Question: I would like a div to look like this:

but would only like to use CSS, how would I go about creating a shape like this?
Do I create custom border for the top and bottom?
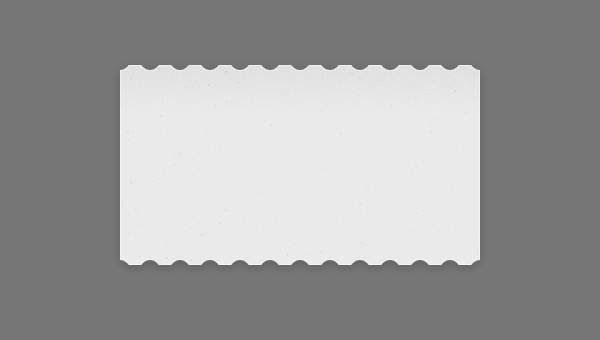
Answer: You can look at the code here, it does exactly what you want: <URL>
The code from the website:
'''
<!-- Lets create a CSS3 stamp -->
<div class="stamp">
<!-- the image -->
<img src="http://thecodeplayer.com/uploads/media/css3logo.png" />
</div>
'''
'''
*{margin: 0; padding: 0;}
body {
background: #B1d202;
padding: 100px;
text-align: center;
}
.stamp {
width: 280px;
height: 180px;
display: inline-block;
padding: 10px;
background: white;
position: relative;
-webkit-filter: drop-shadow(0px 0px 10px rgba(0,0,0,0.5));
/*The stamp cutout will be created using crisp radial gradients*/
background: radial-gradient(
transparent 0px,
transparent 4px,
white 4px,
white
);
/*reducing the gradient size*/
background-size: 20px 20px;
/*Offset to move the holes to the edge*/
background-position: -10px -10px;
}
.stamp:after {
content: '';
position: absolute;
/*We can shrink the pseudo element here to hide the shadow edges*/
left: 5px; top: 5px; right: 5px; bottom: 5px;
/*Shadow - doesn't look good because of the stamp cutout. We can still move this into another pseudo element behind the .stamp main element*/
/*box-shadow: 0 0 20px 1px rgba(0, 0, 0, 0.5);*/
/*pushing it back*/
z-index: -1;
}
/*Some text*/
.stamp:before {
content: 'CSS3';
position: absolute;
bottom: 0; left: 0;
font: bold 24px arial;
color: white;
opacity: 0.75;
line-height: 100%;
padding: 20px;
}
.stamp img {
}
'''